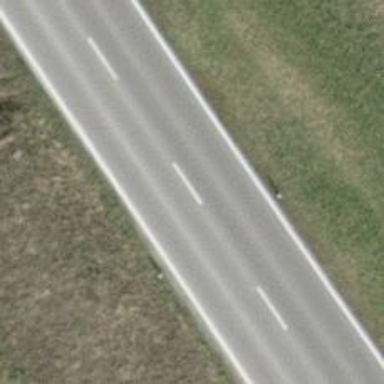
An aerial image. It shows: Secondary road with asphalt surface.